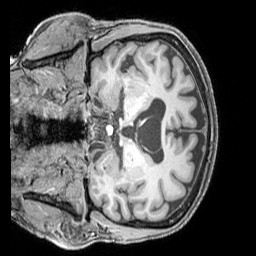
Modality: T1w
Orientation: coronal
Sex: female
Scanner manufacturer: siemens
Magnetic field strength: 3 T
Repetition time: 2.3 s
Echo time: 0.00226 s